RGB frame:
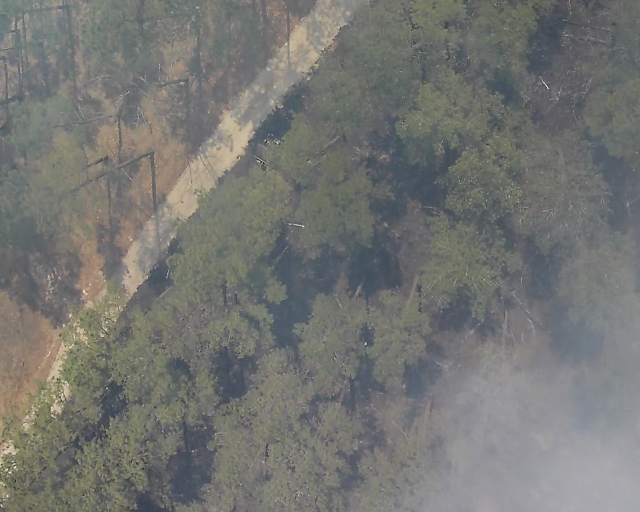
Thermal frame:
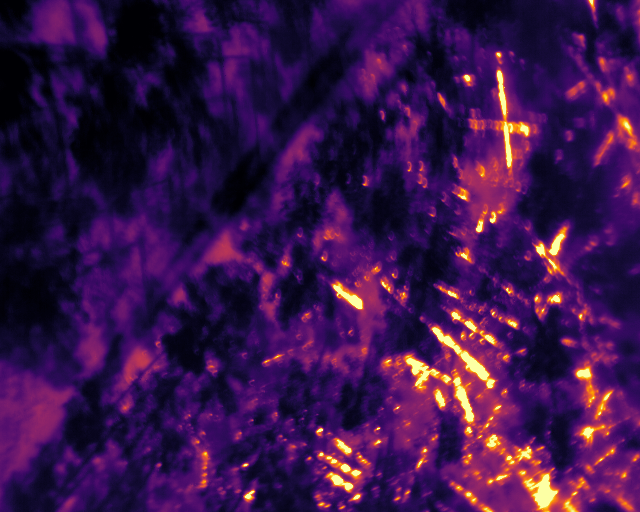
Captured: 2026-02-27 02:41:00
Pixels at or above 80 °C: 3672 (fraction of frame: 0.01121)